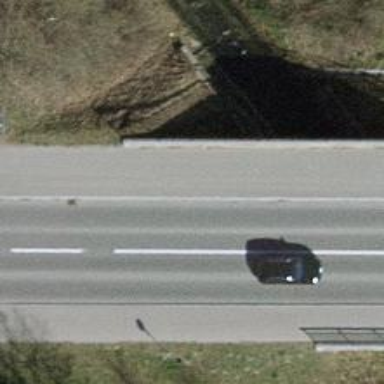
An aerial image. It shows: Secondary road bridge with asphalt surface and asphalt sidewalk on the right.